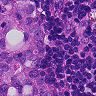
Metastatic tissue present: yes